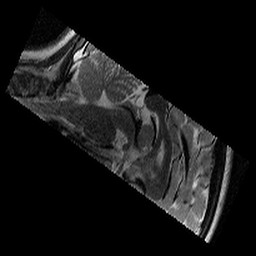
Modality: T2w
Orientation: sagittal
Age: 11
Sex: female
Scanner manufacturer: siemens
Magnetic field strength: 3 T
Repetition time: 9.23 s
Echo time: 0.067 s